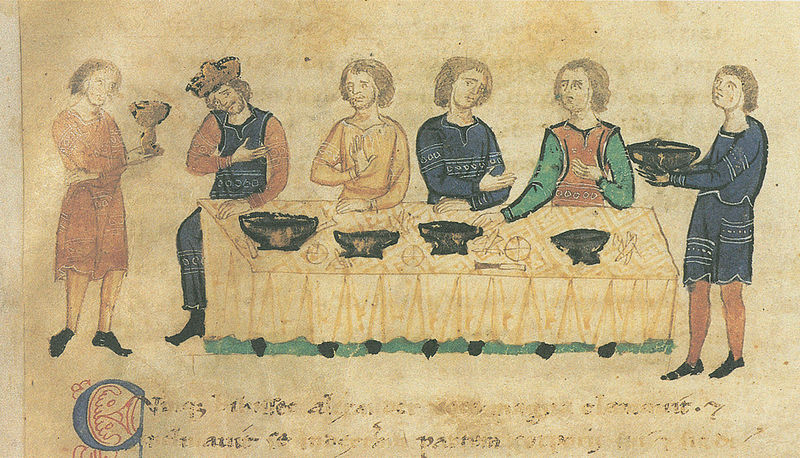
Titel: Alexanderroman
Institution: Leipzig, Stadtbibliothek
Schlagwörter: blau, hand, mann, gelb, grün, menschen, sitzen, hut, männer, tisch, unterhalten, rot, beige, diener, falten, messer, schüssel, stehen, teller, hände, tischdecke, tischtuch, gewand, kelch, krone, schalen, füße, schrift, unterhaltung, zwei, schuhe, könig, essen, tafel, wein, brot, fein, vier, buch, religion, text, initiale, festmahl, mahl, mahlzeit, darstellung, buchseite, jesus, christlich, religiös, abendmahl, schüsseln, jünger, sechs, miniatur, handschrift, brötchen, mal, buchmalerei, majuskel, verblichen, ände, 6, jtisch